Aerial crown-view tile of a tropical tree (Barro Colorado Island, Panama), acquired 20240813:
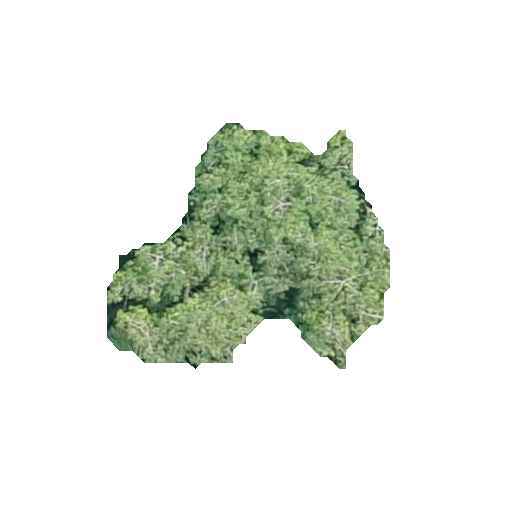
Species: Virola surinamensis
GBIF accepted scientific name: Virola surinamensis
Crown area: 69.944 m²